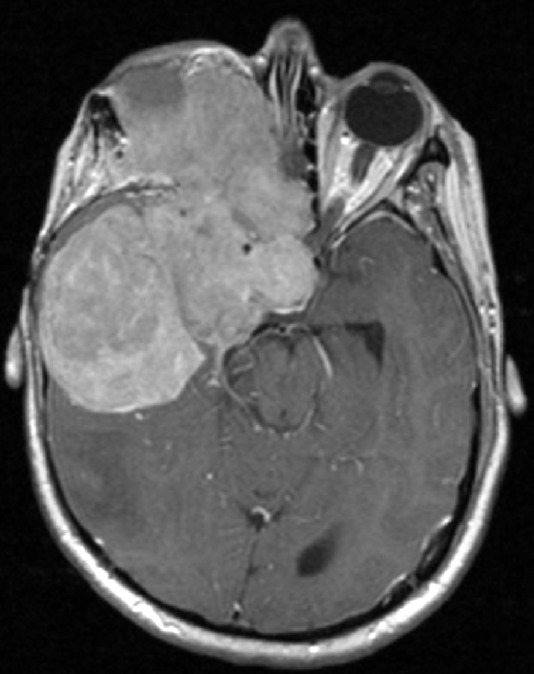
Label: meningioma